Question: In ggplot, we can create a bar plot by specifying the colum in the data frame that has the height of the bars
'''
library("ggplot2")
library(plyr)
mm <- ddply(mtcars, "cyl", summarise, mmpg = mean(mpg))
ggplot(mm, aes(x = factor(cyl), y = mmpg)) + geom_bar(stat = "identity")
'''
However, I cannot figure out how to make a similar plot that both top AND bottom of the bars are specified.
For instance using the data below
'''
df <- read.table(text = " id min max
Sp1 8.5 13.2
Sp2 11.7 14.5
Sp3 14.7 17.7 ", header=TRUE)
'''
We would get a plot closely resembling this:

Any suggestions?
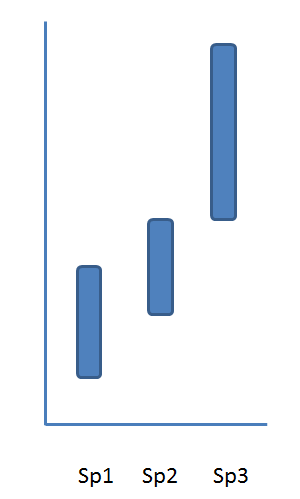
Answer: You can use 'geom_crossbar':
'''
ggplot(df) +
geom_crossbar(aes(ymin = min, ymax = max, x = id, y = min),
fill = "blue", fatten = 0)
'''